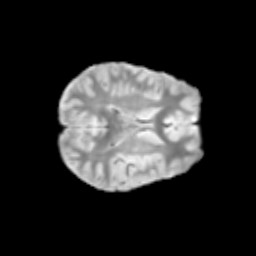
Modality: T2w
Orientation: axial
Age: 10
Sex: female
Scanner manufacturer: siemens
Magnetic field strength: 3 T
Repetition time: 3.8 s
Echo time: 0.07 s